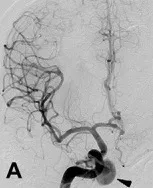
Patient 12. Anteroposterior . Anteroposterior . Anteroposterior.
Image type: radiology (mri)